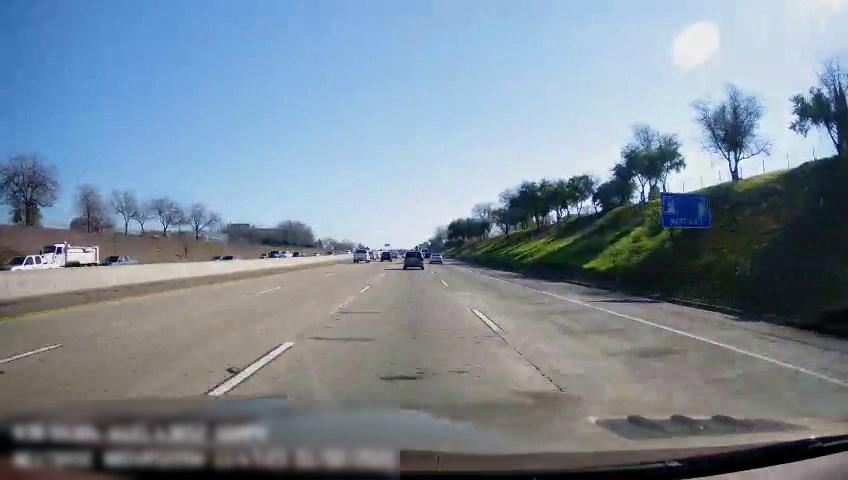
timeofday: Day
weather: Sunny
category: Drivable Space
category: Vehicles | Truck
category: Vehicles | SUV
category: Vehicles | SUV
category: Vehicles | SUV
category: Vehicles | Truck
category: Vehicles | SUV
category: Vehicles | SUV
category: Vehicles | Car
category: Vehicles | SUV
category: Lanes | Alternate Lane
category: Lanes | Alternate Lane
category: Lanes | Alternate Lane
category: Lanes | Alternate Lane
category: Lanes | Current Lane